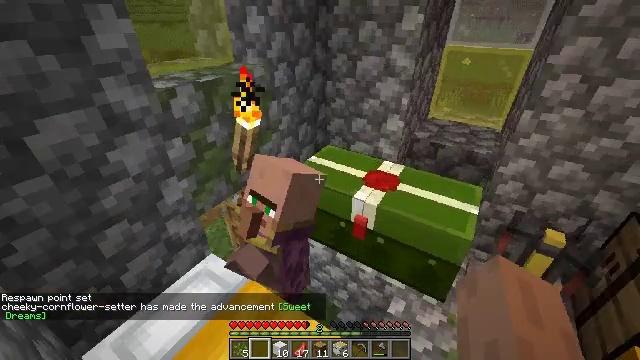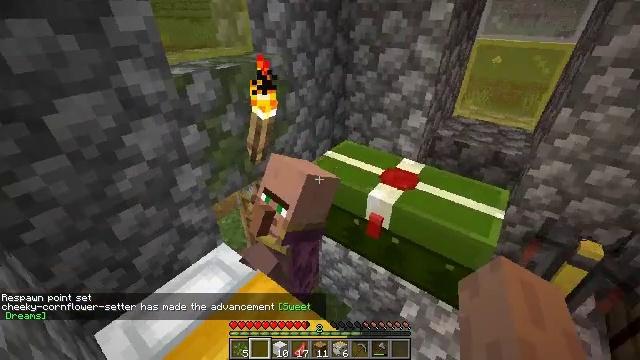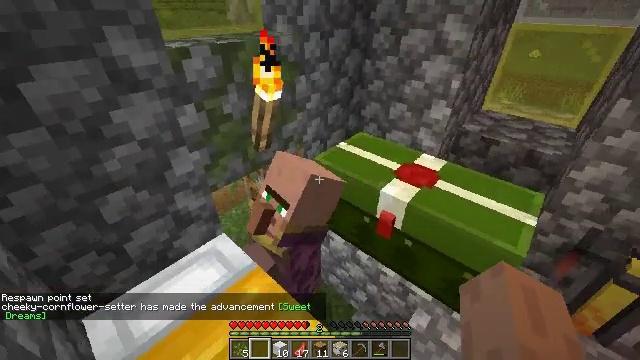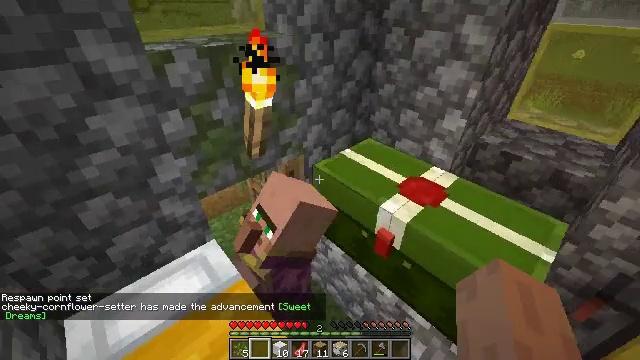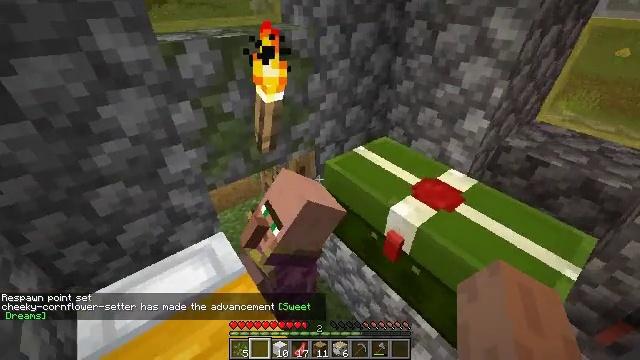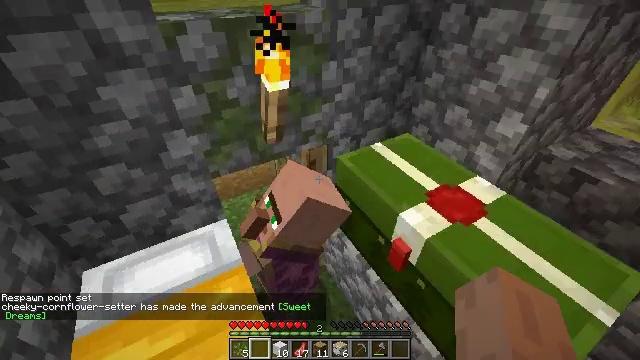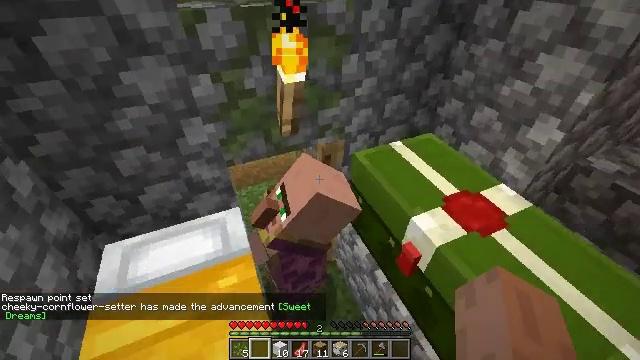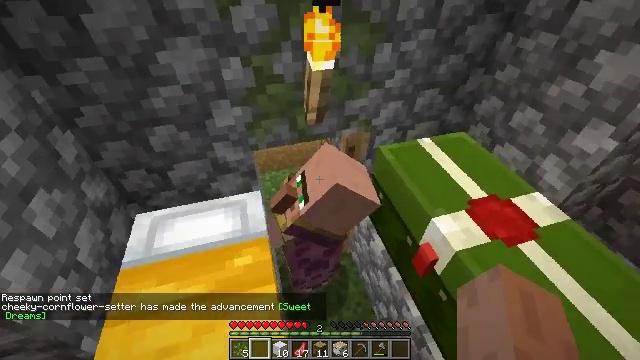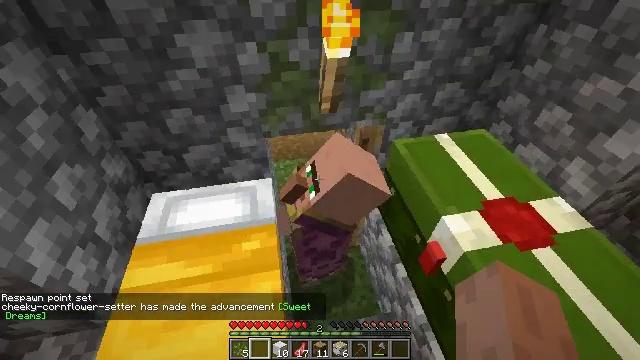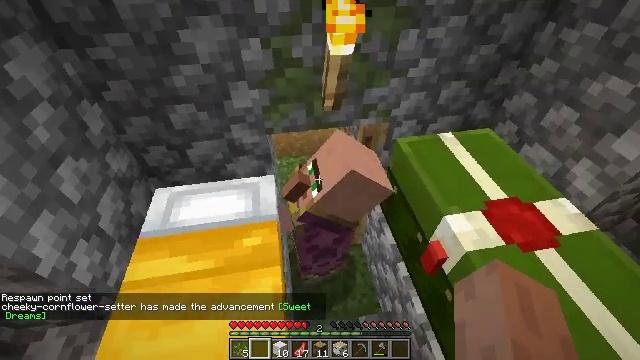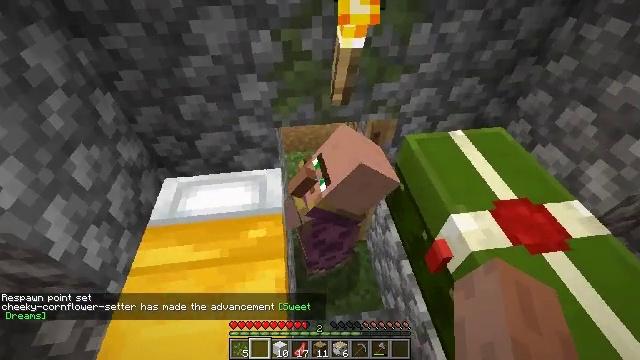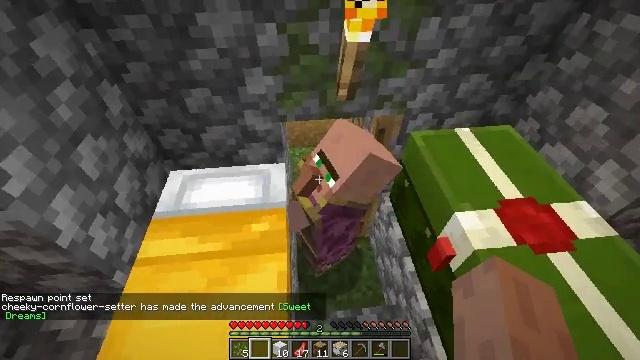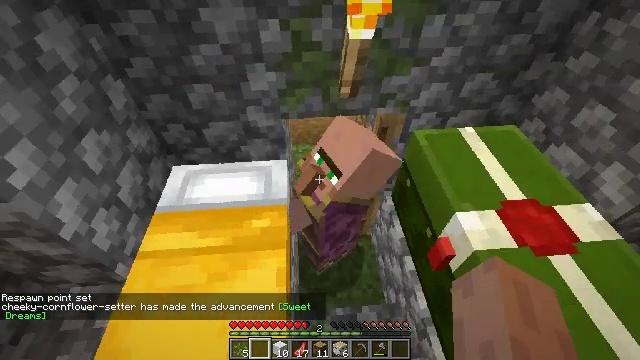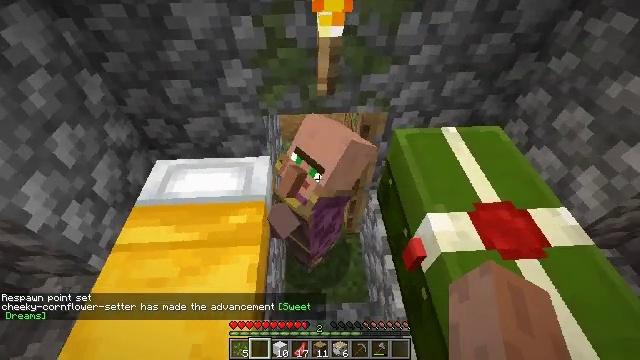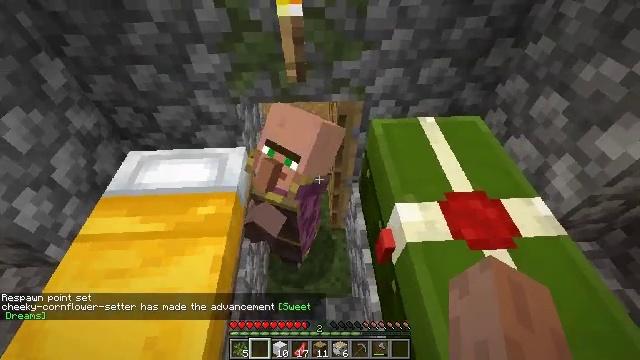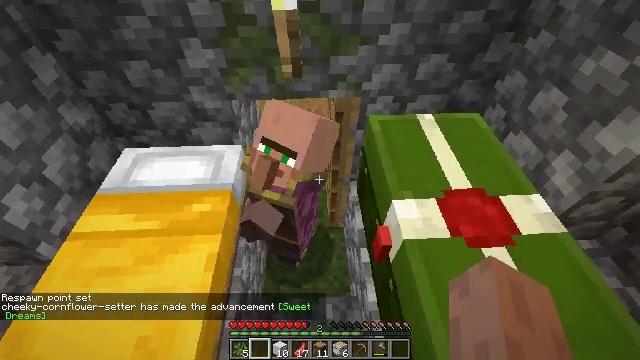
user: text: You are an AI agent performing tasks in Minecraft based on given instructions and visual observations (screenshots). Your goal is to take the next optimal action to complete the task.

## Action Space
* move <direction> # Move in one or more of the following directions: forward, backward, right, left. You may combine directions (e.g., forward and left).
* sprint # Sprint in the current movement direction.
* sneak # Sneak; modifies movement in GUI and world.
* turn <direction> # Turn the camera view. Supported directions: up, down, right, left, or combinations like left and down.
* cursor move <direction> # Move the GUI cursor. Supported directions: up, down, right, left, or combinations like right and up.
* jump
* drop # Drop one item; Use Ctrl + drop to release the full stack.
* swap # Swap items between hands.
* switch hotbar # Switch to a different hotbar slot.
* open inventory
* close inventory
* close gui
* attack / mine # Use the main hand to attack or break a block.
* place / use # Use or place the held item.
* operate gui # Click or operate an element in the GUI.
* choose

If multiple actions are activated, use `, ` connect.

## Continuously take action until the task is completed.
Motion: motion action
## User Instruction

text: Mine the yellow bed to pick it up.
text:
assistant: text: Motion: move forward and move right, turn left
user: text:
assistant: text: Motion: move forward and move right, turn left
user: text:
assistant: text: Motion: move forward and move right, turn left and down
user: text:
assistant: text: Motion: move forward and move right, turn left and down
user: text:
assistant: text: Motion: turn left and down
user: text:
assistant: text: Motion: turn left and down
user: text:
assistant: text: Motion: turn left and down
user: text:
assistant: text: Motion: turn left and down
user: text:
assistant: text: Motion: turn left
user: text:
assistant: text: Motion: turn left and down
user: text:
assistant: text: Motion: turn left
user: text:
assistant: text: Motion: move right, turn left
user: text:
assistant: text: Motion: move right, turn left
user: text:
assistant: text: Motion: move right
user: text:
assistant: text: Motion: no_op
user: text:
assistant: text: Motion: move forward
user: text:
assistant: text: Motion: move forward
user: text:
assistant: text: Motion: no_op
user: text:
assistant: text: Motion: turn left
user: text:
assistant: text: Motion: turn left
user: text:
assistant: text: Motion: turn left
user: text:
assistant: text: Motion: no_op
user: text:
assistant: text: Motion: no_op
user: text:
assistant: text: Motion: move left
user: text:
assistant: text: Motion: move left
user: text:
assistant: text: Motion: move left
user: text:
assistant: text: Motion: move left
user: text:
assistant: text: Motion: no_op
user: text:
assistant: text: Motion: no_op
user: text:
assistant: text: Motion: no_op